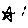
Label: star